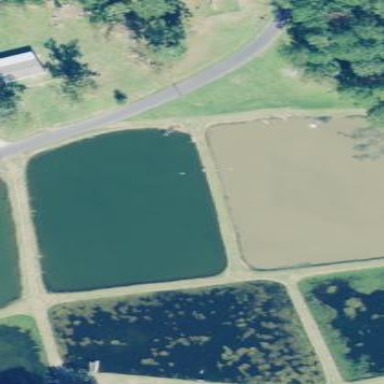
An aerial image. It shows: Reservoir.